Chest X-ray. View position: PA
Patient age: 16
Patient sex: M
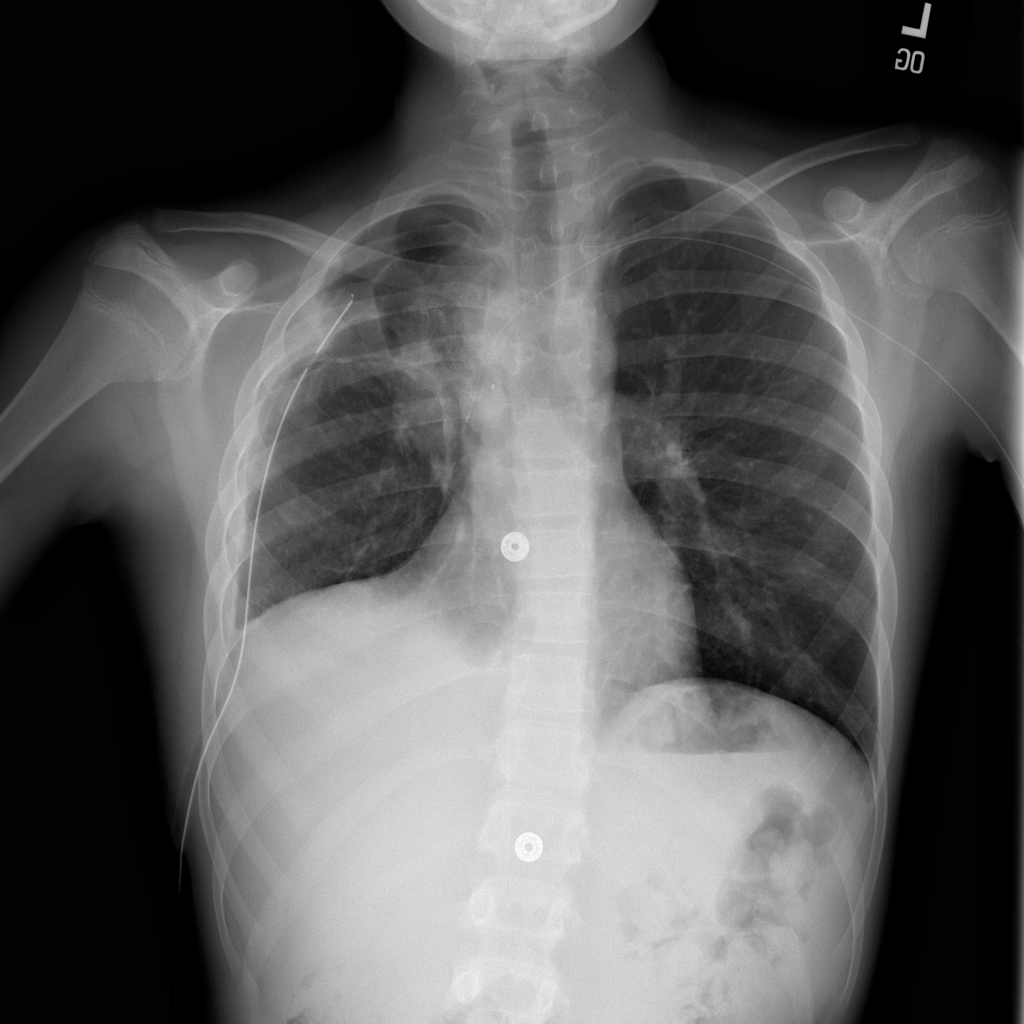
Finding: Pneumothorax